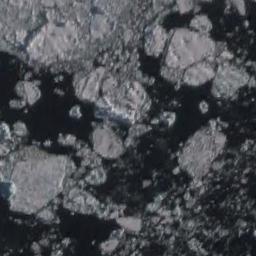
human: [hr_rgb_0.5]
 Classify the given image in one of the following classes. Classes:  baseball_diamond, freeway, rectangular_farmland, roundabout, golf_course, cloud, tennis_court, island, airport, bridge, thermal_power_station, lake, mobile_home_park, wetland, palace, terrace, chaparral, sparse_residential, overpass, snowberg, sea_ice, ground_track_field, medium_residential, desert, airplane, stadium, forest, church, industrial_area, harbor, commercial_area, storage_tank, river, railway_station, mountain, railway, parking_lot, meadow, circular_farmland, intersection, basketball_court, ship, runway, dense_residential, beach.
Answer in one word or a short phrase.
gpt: sea_ice